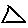
Label: triangle